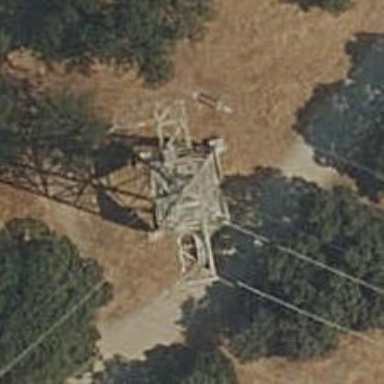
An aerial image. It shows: Power line is depicted.